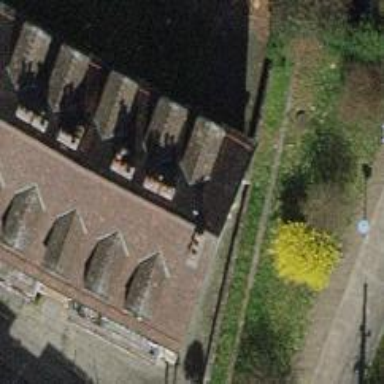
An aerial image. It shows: Gabled roof apartments building.